Question: First heads up is that I'm in my first year at University and I be making a dumb as balls mistake. However, when I try to get my 'a:selected' to be the same length as my 'li:hover', the a:selected seems to be off by a few amount of pixels. I've been messing with the padding and still have no luck. Is there a specific reason with my CSS used or a technical problem/browser interpreting it differently?
Here's my CSS:
'''
a {
font-family: Armata;
}
body {
background-image: url(http://i.imgur.com/26DXP2k.png);
background-repeat: repeat;
background-position: fixed;
}
#siteNavigation {
width: 100%;
margin: 55px 0px;
padding: 0px 0px 0px;
text-align: center;
}
#siteNavigation li:hover {
padding: 0px 0px;
background-color: #E03A00;
border-top: 10px solid #E03A00;
border-bottom: 3px solid #BDBFBE;
text-transform: uppercase;
color: #BDBFBE;
}
#siteNavigation a:hover {
color: #BDBFBE;
padding: 10px 45px;
}
#siteNavigation ul {
margin-top: 0px;
color: inherit;
}
#siteNavigation li {
margin: 0px;
padding: 0px 0px;
display: inline;
list-style: none;
color: #E03A00;
background-color: #BDBFBE;
border-bottom: 3px solid #E03A00;
border-top: 6px solid #BDBFBE;
border-left: 1px solid black;
border-right: 1px solid black;
}
#siteNavigation a {
margin: 0px;
padding: 0px 45px;
display: inline;
text-decoration: none;
color: #E03A00;
}
#siteNavigation #selected a {
margin: 0px;
padding: 0px 45px;
background-color: #E03A00;
border-top: 10px solid #E03A00;
border-bottom: 3px solid #BDBFBE;
text-transform: uppercase;
color: #BDBFBE;
}
'''
Here's the HTML:
'''
<!doctype html>
<head>
<title>First Web page</title>
<meta charset="utf-8" />
<meta name="author" content="Matthew Sharp" />
<meta name="description" content="Index page" />
<link href="http://fonts.googleapis.com/css?family=Armata%7cLobster%7cRoboto%7cPontano+Sans" rel="stylesheet" type="text/css">
<link href="main.css" rel="stylesheet" type="text/css">
<!-- Grey Color's {Light to dark}:
FCFFFD
E3E5E4
BDBFBE
7E7F7F
3F403F
ORANGE: E03A00 //Comment used for personal use due to non saved kuler -->
</head>
<body>
<nav id="siteNavigation">
<ul>
<li>
<a href="index.html">Home</a>
</li>
<li id="selected">
<a href="">Structure</a>
</li>
<li>
<a href="commonElements.html">Common Elements</a>
</li>
<li>
<a href="cssSelectors.html">CSS Selectors</a>
</li>
<li>
<a href="commonCss.html">Common CSS</a>
</li>
</ul>
</nav>
<section id="bodyLayer">
</body>
'''
And the results can be seen here:

Cheers.
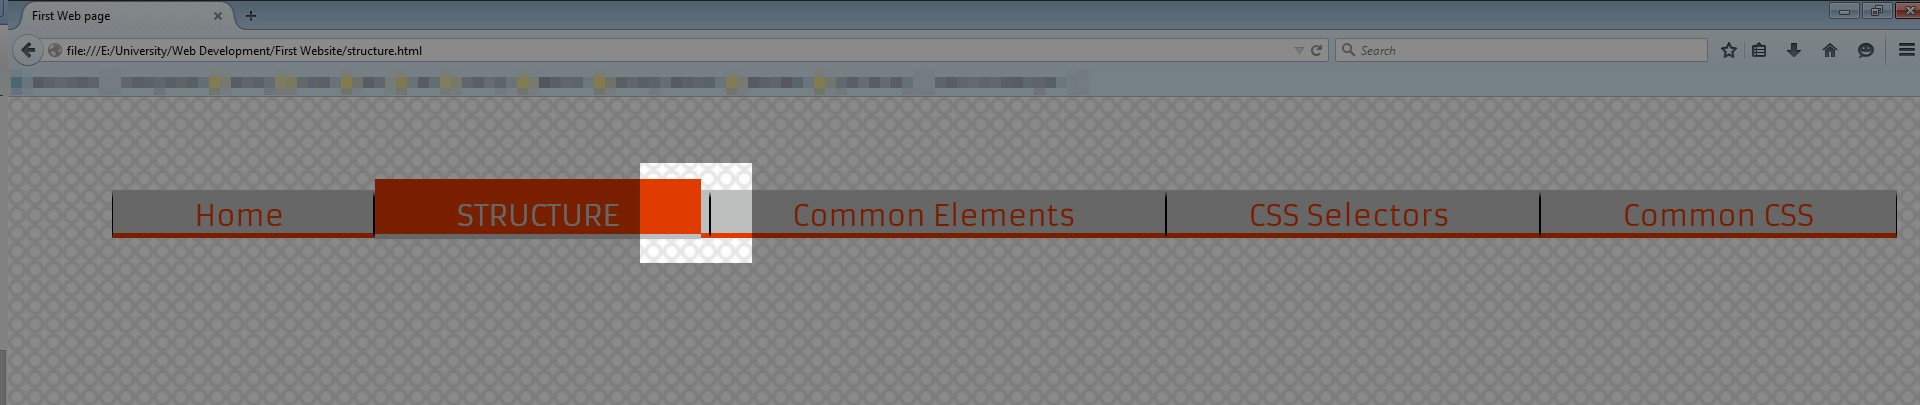
Answer: Here's a cleaned up version of your navigation:
Demo: <URL>
Use 'float:left' instead of 'display:inline-block'
Use 'class="selected"' istead of 'id'
Control everything from the 'li'. Don't assign hover to the 'a' tag
'''
a {
font-family: Armata;
}
body {
background-image: url(http://i.imgur.com/26DXP2k.png);
background-repeat: repeat;
background-position: fixed;
}
#siteNavigation {
width: 100%;
margin: 55px 0px;
padding: 0px 0px 0px;
text-align: center;
}
#siteNavigation ul {
margin-top: 0px;
color: inherit;
}
#siteNavigation li {
float:left;
margin: 0px;
padding: 0px 0px;
list-style: none;
border-bottom: 3px solid #E03A00;
border-top: 6px solid transparent;
border-left: 1px solid black;
border-right: 1px solid black;
background-color: #BDBFBE;
color: #E03A00;
}
#siteNavigation li a{
padding: 10px 45px;
color:inherit;
text-decoration: none;
}
#siteNavigation li:hover, #siteNavigation li.selected{
color: #BDBFBE;
background-color: #E03A00;
border-top: 6px solid #E03A00;
border-bottom: 3px solid #BDBFBE;
}
'''